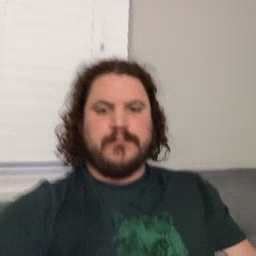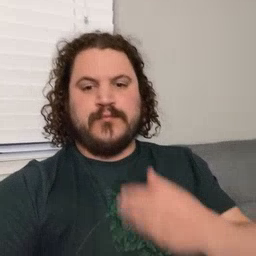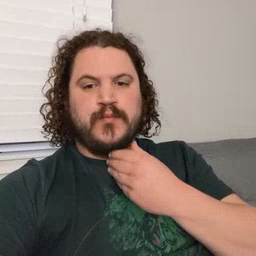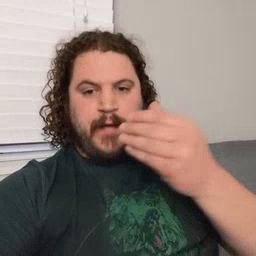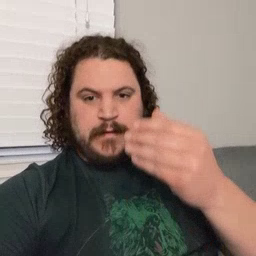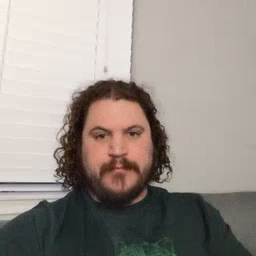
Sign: giraffe